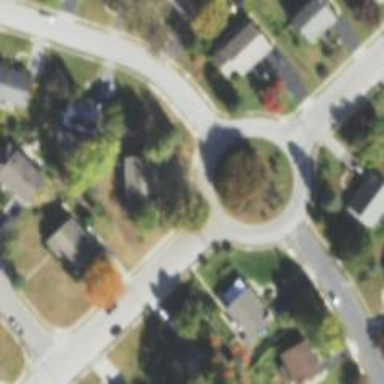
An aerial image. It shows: Residential road that intersects with roundabout.